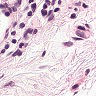
Metastatic tissue present: no